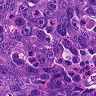
Metastatic tissue present: yes